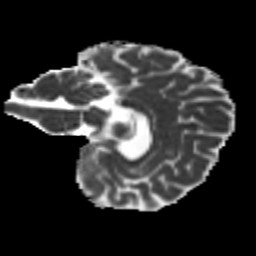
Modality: MD
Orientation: sagittal
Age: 25
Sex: male
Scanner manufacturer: siemens
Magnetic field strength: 3 T
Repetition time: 15.3 s
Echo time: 0.083 s